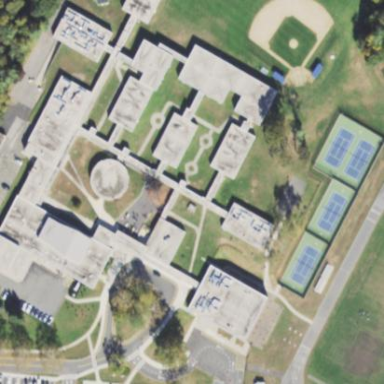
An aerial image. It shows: School.